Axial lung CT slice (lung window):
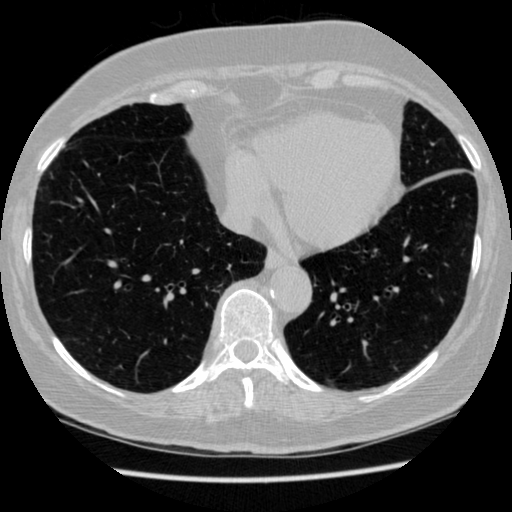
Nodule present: no